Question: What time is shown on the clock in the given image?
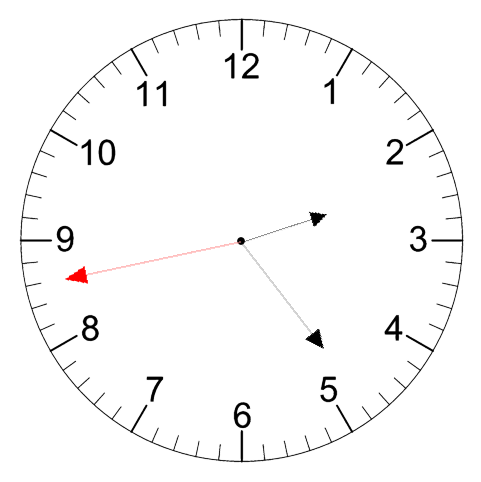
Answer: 02:23:43